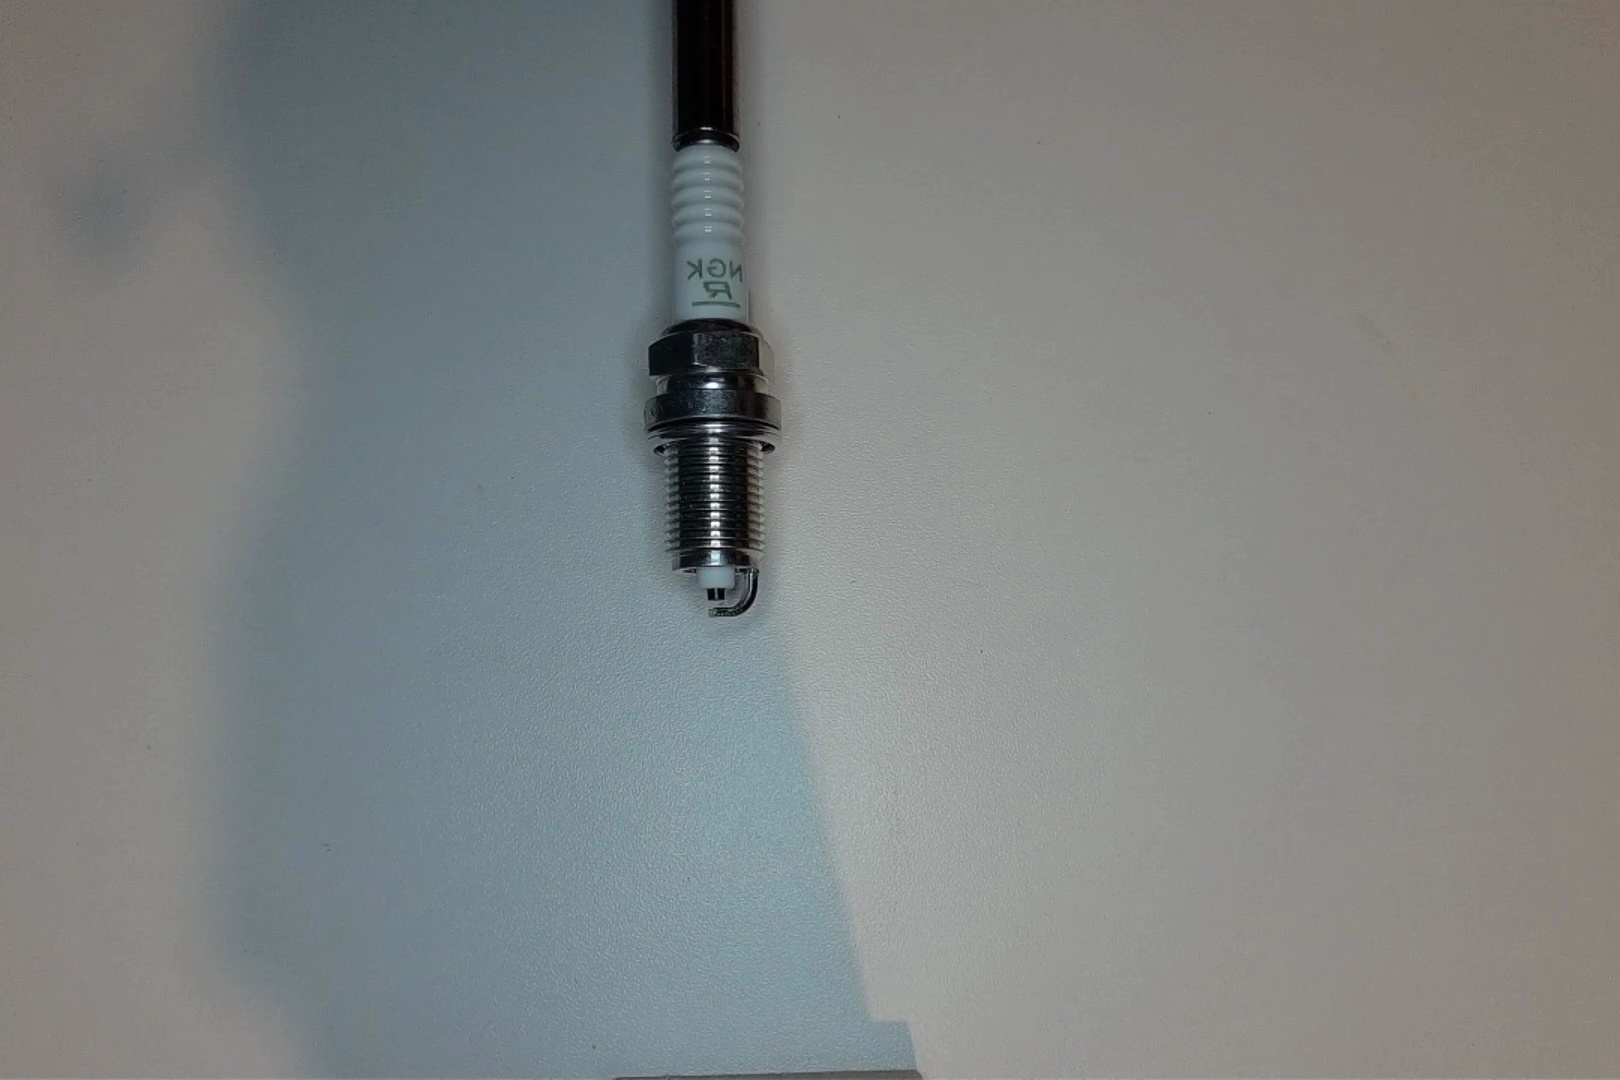
Label: normal